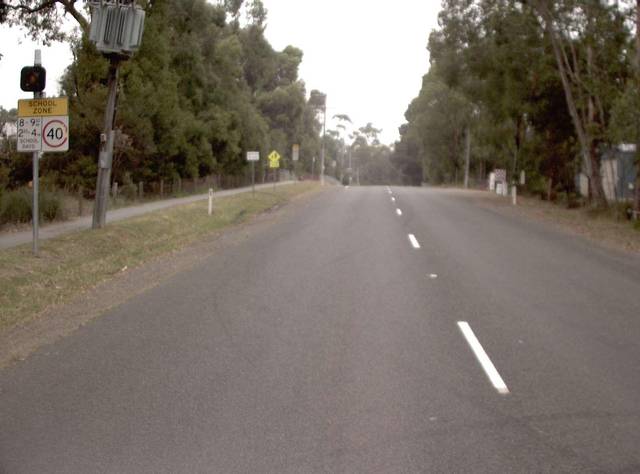
Region: Australia
Coordinates: -37.679, 145.533